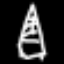
Label: The Eiffel Tower